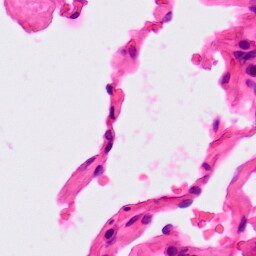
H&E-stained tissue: Lung